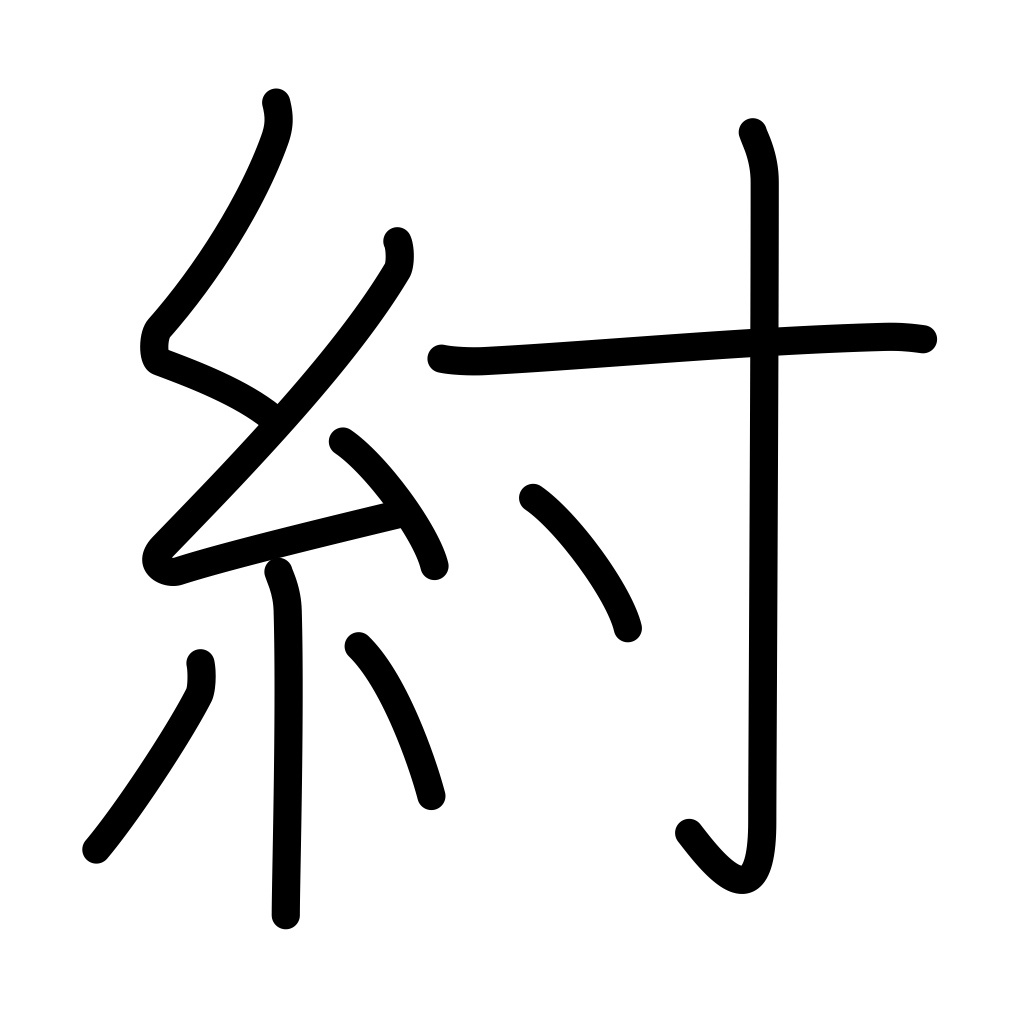
Meaning: harness strap, window